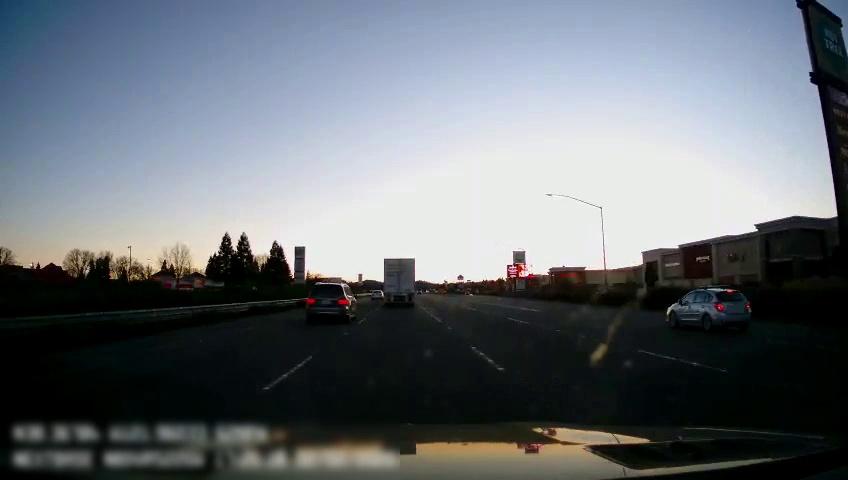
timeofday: Dusk/Dawn/Twilight
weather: Cloudy
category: Drivable Space
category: Vehicles | Car
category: Vehicles | SUV
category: Vehicles | Truck
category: Vehicles | SUV
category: Lanes | Alternate Lane
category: Lanes | Current Lane
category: Lanes | Current Lane
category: Lanes | Alternate Lane